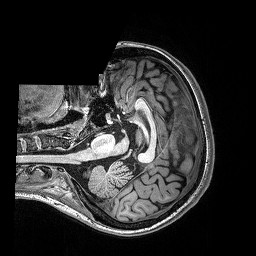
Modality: T1w
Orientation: axial